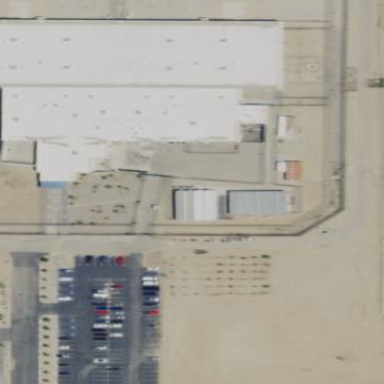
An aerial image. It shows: Prison.